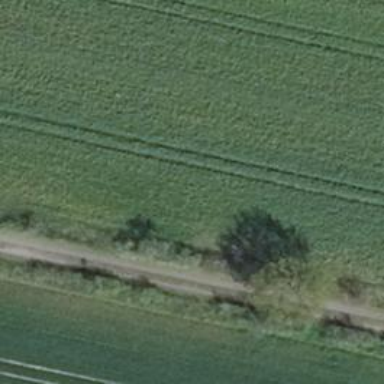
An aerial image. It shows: Row of deciduous broadleaved trees.